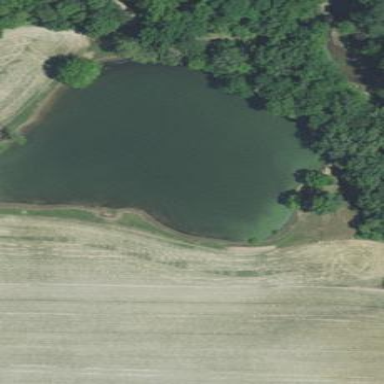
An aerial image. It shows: Pond with natural water.